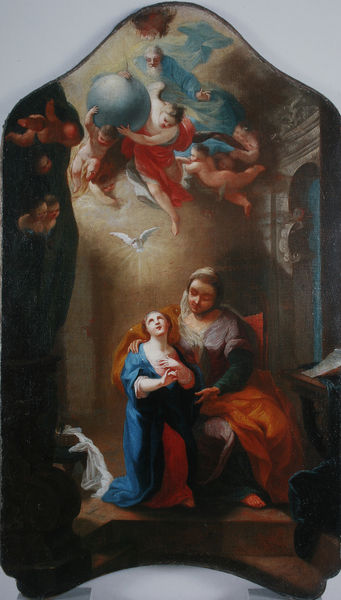
Titel: Die hl. Anna unterweist Maria
Künstler: Monogrammist R.
Standort: Mainz
Institution: Landesmuseum
Schlagwörter: blau, dunkel, flügel, gott, hand, himmel, mann, rubens, umhang, vogel, weiß, wolken, frauen, mädchen, ocker, sitzen, braun, femmes, fenster, finger, frau, geste, holz, kleid, licht, orange, raum, stuhl, stützen, säule, tisch, zimmer, blick, haus, rot, tuch, ball, malerei, bart, gesichter, architektur, arm, barock, bibel, falten, gesicht, samt, sockel, stein, taube, herr, hände, vorhang, erde, kirche, gewand, stoff, mutter, blatt, fliegen, rund, engel, putte, hellblau, papier, umarmung, bogen, last, hellbraun, farbe, tag, treppe, thron, glanz, lciht, stube, stufe, podest, tor, eng, buch, religion, strahlen, schweben, tauben, groß, jungfrau, knien, kugel, beten, gebet, altar, pult, erdkugel, brief, götter, erhoben, rouge, heiliger, achse, sfumato, balu, heilige, fresko, femme, einblick, weich, putten, maria, wandbild, madonna, globus, welt, empor, putti, ciel, peinture, schrein, universum, altarbild, anna, erlösung, verkündigung, schutz, geburt, bleu, geist, planet, bauwerk, pastel, weltkugel, marie, vierge, reinheit, pfingsten, ange, anges, oiseau, heiliger geist, gabriel, gottvater, terre, straheln, divin, empfängnis, dieu, hinauf, trinität, sainte, heilige anna, tablette, unbefleckt, heilige geist, vision, angelot, erdball, schutzmantel, autel, poto, vorhng, esprit, extase, annonciation, eist, engelchne, glanz heiliger geist, lcihtg, mädchne, visite, weltball, globe, frau engel, angelots, divine, deckenzeichnung, alterbild, heild, gottengel putten, colombe, père, appel, wltkugel